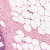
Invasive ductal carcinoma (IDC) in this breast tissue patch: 0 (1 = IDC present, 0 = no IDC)